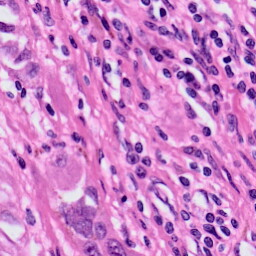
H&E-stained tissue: Skin